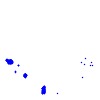
Particle: kaon